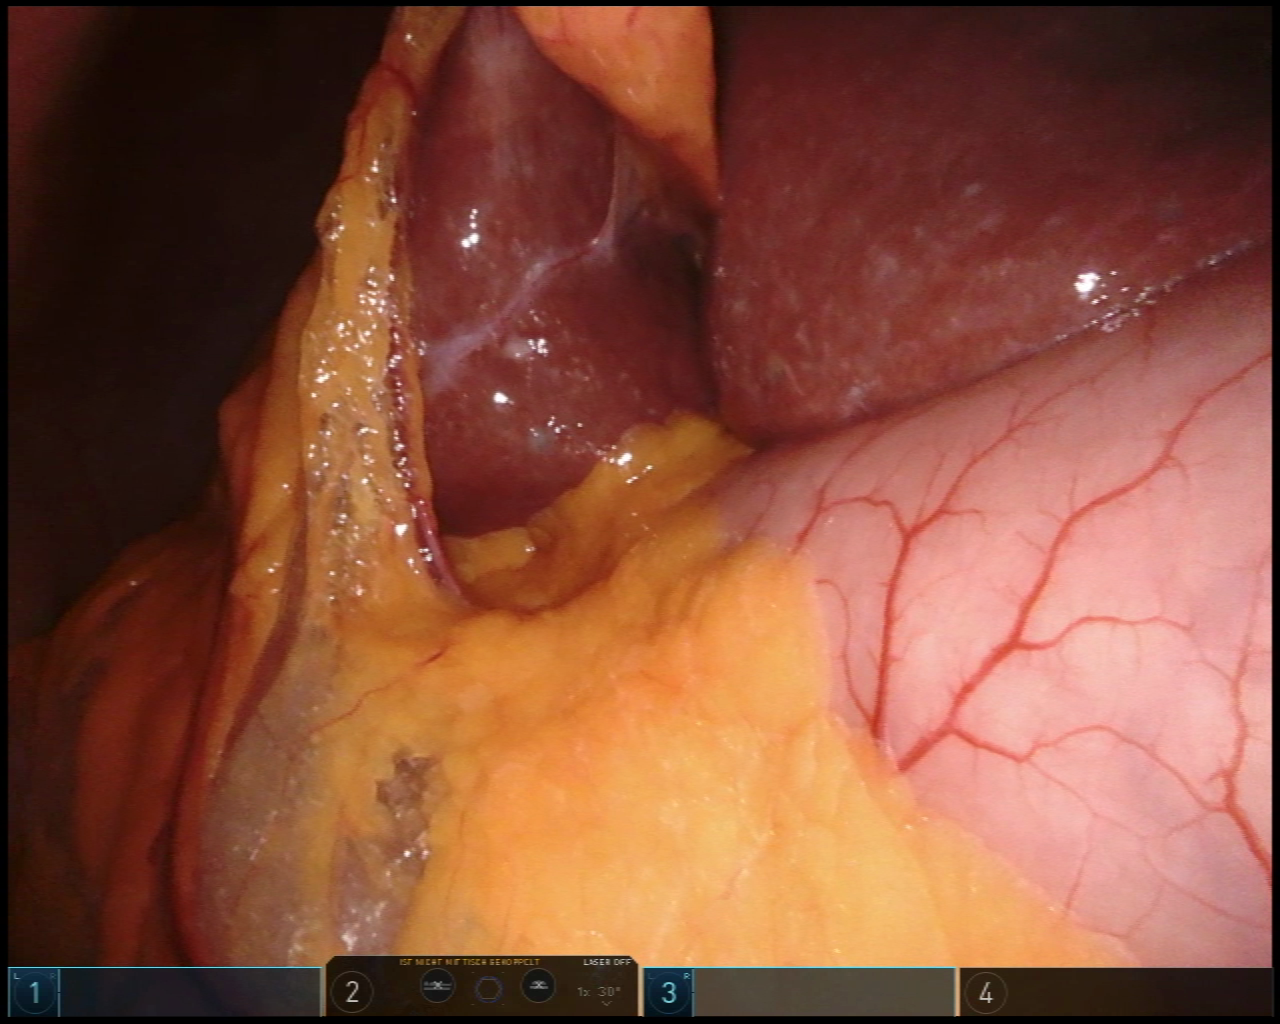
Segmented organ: liver
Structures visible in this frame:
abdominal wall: yes
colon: no
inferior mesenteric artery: no
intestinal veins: no
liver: yes
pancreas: no
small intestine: no
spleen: no
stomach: yes
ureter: no
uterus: no
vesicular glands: no